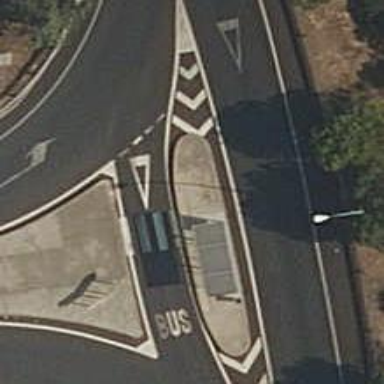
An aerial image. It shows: Bus stop with shelter. It is platform for public transport.